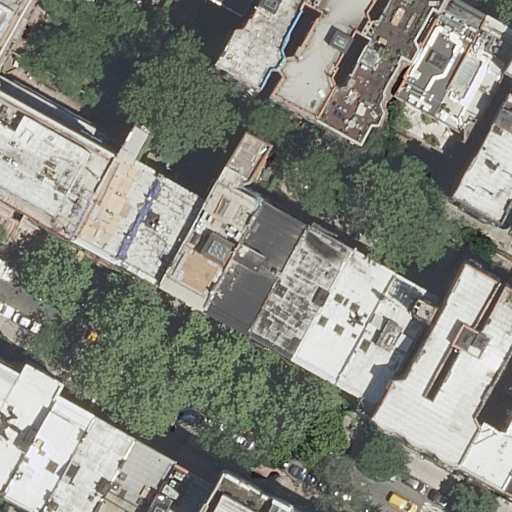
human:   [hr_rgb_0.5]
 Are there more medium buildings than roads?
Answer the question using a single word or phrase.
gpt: yes

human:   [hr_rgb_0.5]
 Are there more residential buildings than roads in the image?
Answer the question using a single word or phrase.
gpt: yes

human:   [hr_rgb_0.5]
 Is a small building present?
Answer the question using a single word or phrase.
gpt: yes

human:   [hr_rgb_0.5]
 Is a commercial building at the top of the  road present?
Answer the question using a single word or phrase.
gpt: no

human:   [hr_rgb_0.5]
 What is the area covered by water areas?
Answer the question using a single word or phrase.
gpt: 0m2

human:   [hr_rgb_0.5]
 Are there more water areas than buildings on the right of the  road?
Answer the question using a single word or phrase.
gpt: no

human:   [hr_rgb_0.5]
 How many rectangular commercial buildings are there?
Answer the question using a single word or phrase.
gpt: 0

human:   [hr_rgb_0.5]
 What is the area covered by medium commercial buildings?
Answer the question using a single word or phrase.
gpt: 0m2

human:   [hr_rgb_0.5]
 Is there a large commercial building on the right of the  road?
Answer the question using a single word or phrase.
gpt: no

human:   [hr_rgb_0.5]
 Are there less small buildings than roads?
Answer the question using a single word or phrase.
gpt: no

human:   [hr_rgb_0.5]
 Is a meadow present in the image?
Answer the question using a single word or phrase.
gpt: no

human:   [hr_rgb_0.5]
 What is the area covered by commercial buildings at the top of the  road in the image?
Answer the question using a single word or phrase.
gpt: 0m2

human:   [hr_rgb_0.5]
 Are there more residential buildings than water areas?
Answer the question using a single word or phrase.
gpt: yes

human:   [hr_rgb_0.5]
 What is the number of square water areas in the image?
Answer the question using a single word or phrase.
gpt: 0

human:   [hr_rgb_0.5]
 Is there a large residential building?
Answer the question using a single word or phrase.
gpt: yes

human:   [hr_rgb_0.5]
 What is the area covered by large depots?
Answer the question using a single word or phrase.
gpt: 0m2

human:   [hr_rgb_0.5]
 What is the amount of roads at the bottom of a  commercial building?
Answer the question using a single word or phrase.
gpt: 0

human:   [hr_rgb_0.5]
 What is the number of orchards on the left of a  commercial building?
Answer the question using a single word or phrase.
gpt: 0

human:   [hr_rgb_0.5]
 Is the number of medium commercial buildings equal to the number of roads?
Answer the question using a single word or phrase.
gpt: no

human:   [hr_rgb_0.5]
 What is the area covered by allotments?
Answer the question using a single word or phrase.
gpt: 0m2

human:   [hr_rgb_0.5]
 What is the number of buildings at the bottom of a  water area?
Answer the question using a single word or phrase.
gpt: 0

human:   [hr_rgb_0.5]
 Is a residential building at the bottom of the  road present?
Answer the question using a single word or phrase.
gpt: yes

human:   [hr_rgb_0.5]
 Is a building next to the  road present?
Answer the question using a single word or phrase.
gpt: yes

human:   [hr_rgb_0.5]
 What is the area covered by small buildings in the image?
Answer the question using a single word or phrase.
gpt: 131m2

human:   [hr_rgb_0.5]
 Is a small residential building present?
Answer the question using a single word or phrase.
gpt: yes

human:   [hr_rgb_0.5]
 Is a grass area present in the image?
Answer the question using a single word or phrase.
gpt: no

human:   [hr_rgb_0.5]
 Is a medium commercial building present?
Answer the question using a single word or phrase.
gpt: no

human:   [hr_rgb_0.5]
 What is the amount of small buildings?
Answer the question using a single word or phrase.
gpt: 5

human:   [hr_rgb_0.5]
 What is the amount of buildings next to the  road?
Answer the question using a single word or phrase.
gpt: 25

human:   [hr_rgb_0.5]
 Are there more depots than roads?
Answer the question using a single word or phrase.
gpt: no

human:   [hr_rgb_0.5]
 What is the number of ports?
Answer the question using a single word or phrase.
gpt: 0

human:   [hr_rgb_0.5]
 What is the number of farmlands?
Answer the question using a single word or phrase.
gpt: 0

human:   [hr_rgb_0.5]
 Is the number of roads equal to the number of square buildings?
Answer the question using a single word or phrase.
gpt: no

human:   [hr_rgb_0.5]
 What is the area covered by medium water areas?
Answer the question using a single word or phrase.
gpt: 0m2

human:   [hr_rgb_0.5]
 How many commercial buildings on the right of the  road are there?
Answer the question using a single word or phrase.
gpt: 0

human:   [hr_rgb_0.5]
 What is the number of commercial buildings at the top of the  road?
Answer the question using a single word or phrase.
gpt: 0